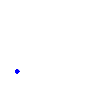
Particle: pion